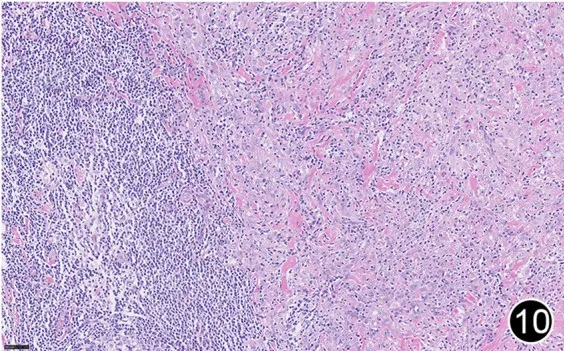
After six rounds of chemotherapy and four rounds of immunotherapy, the tumor regressed significantly, with a large amount of lymphocytic infiltration around the residual tumor cells. This is a high-power magnification of HE staining.
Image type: pathology (h&e)